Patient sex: M
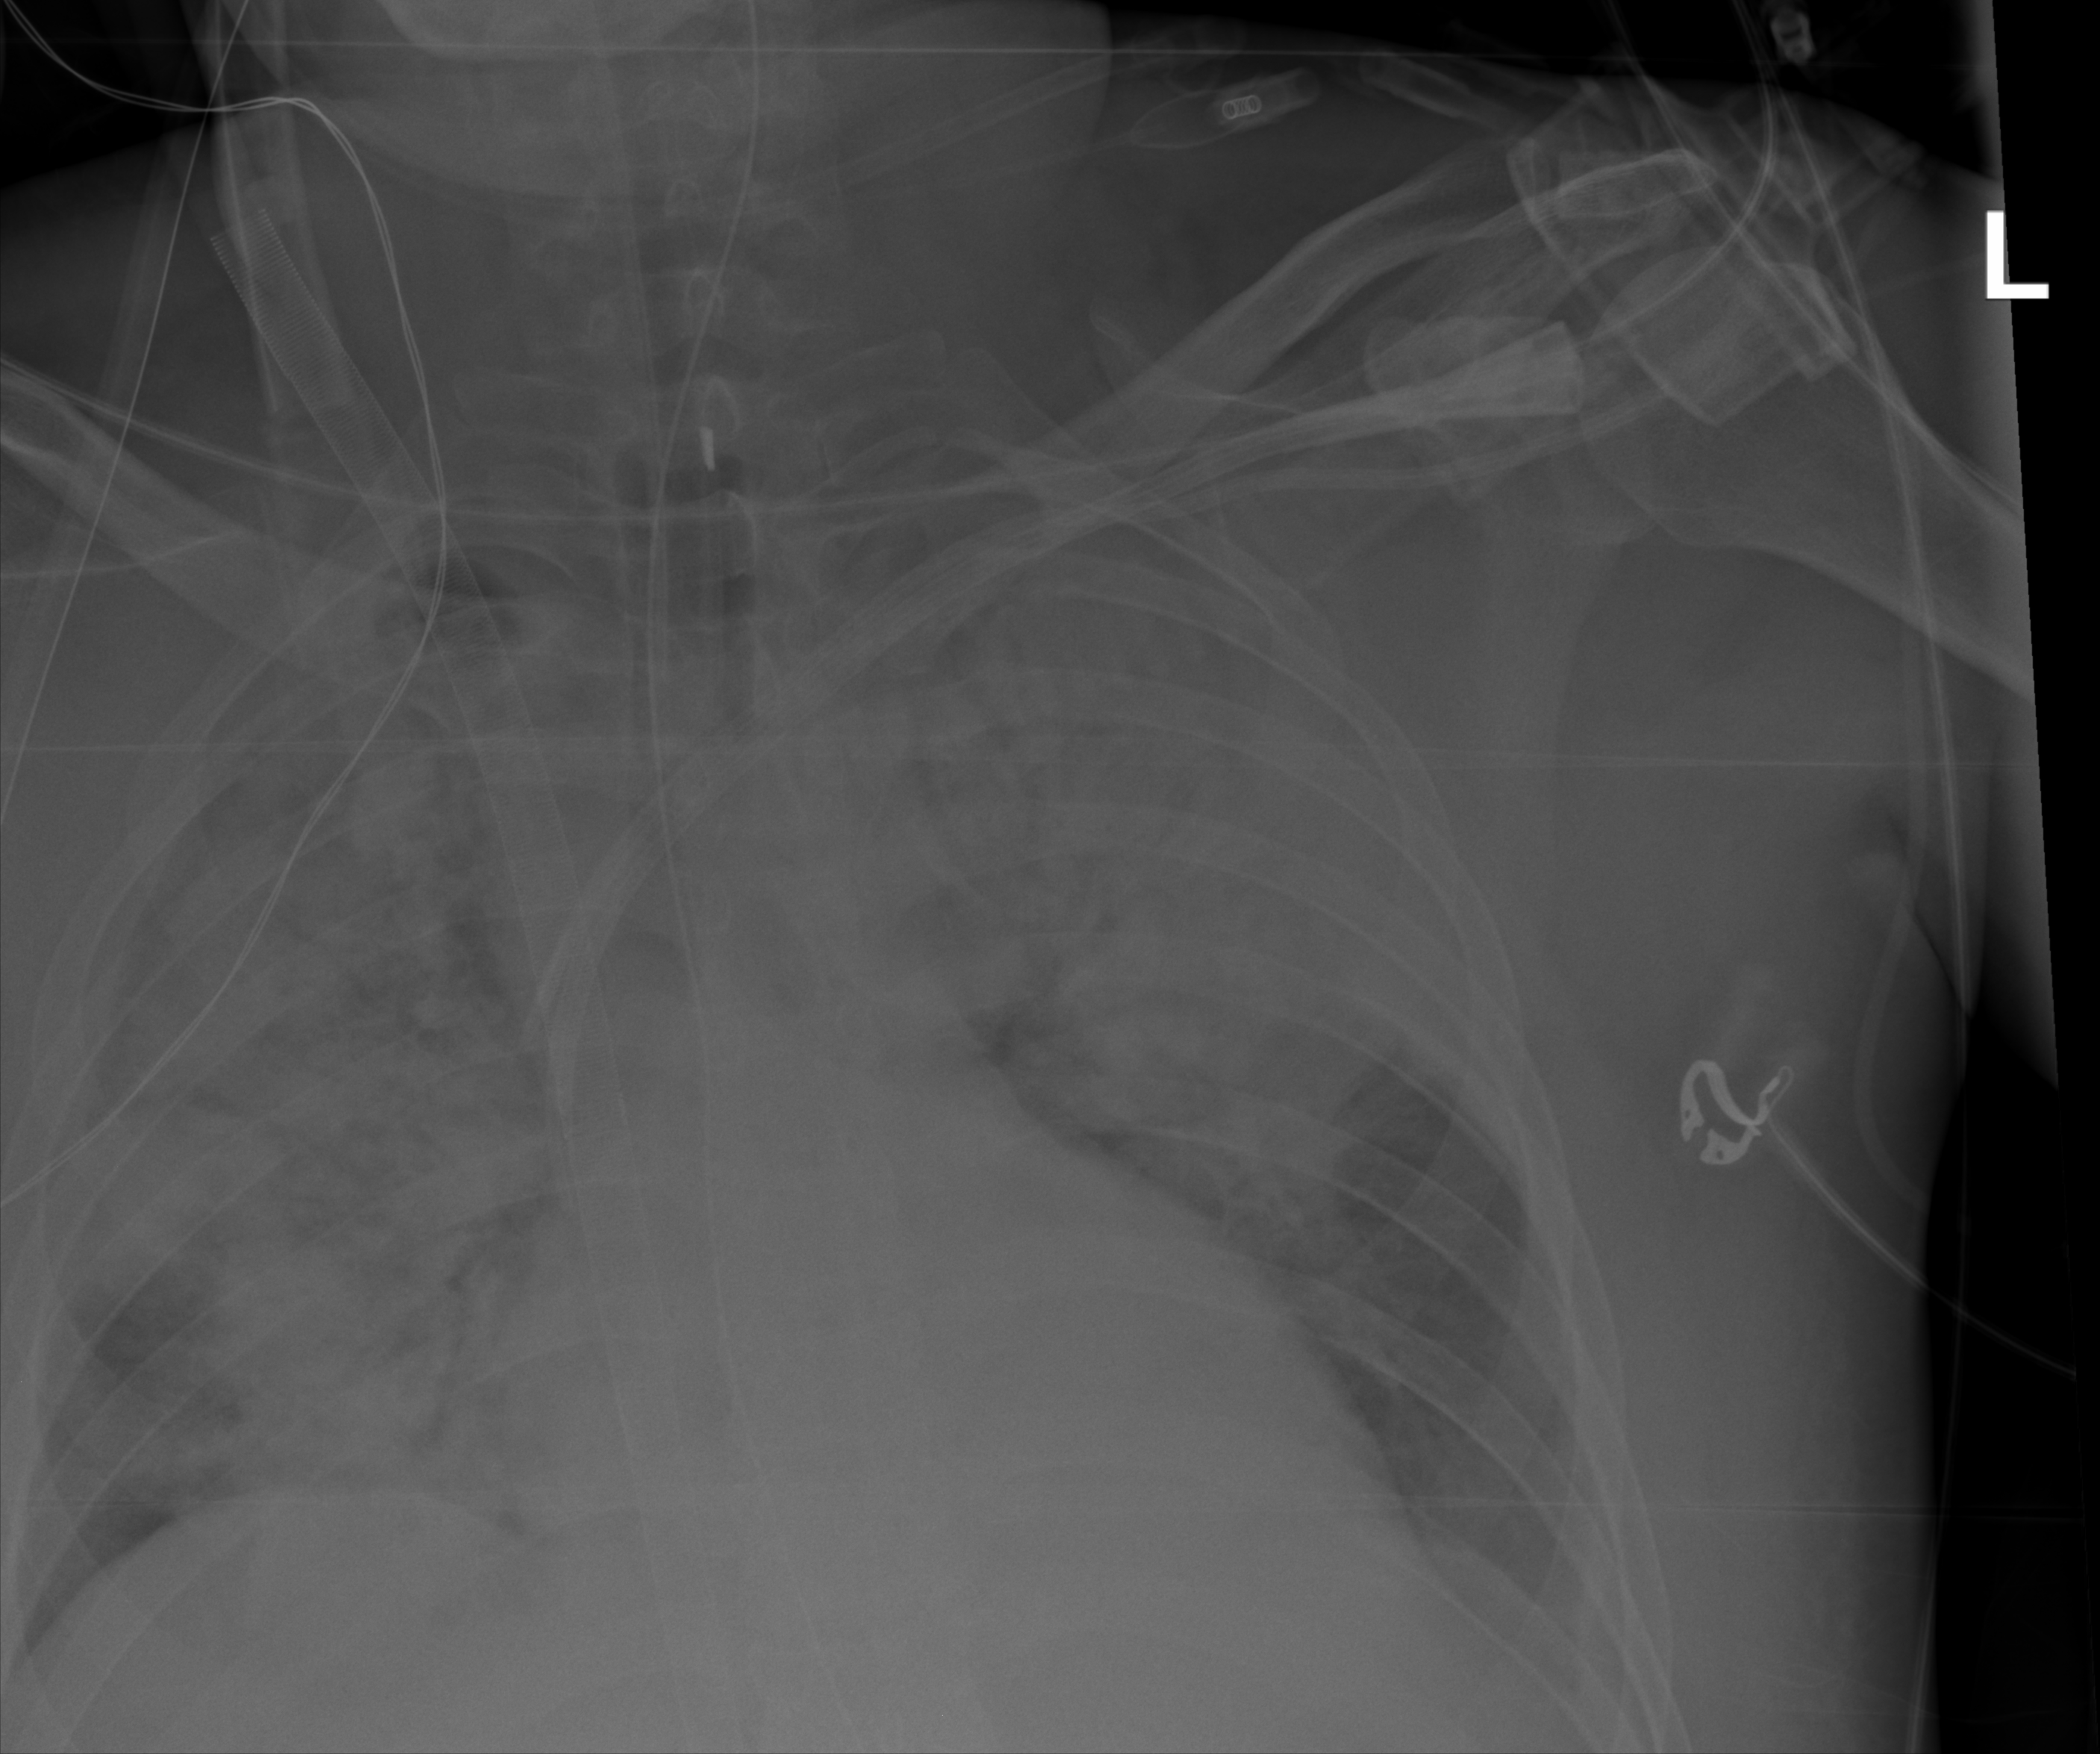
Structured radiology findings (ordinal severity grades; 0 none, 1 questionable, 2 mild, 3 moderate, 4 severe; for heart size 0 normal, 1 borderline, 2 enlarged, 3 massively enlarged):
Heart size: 0
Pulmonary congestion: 2
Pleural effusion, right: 0
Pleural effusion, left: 2
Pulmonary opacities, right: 3
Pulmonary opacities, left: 3
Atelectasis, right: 3
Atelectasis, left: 3